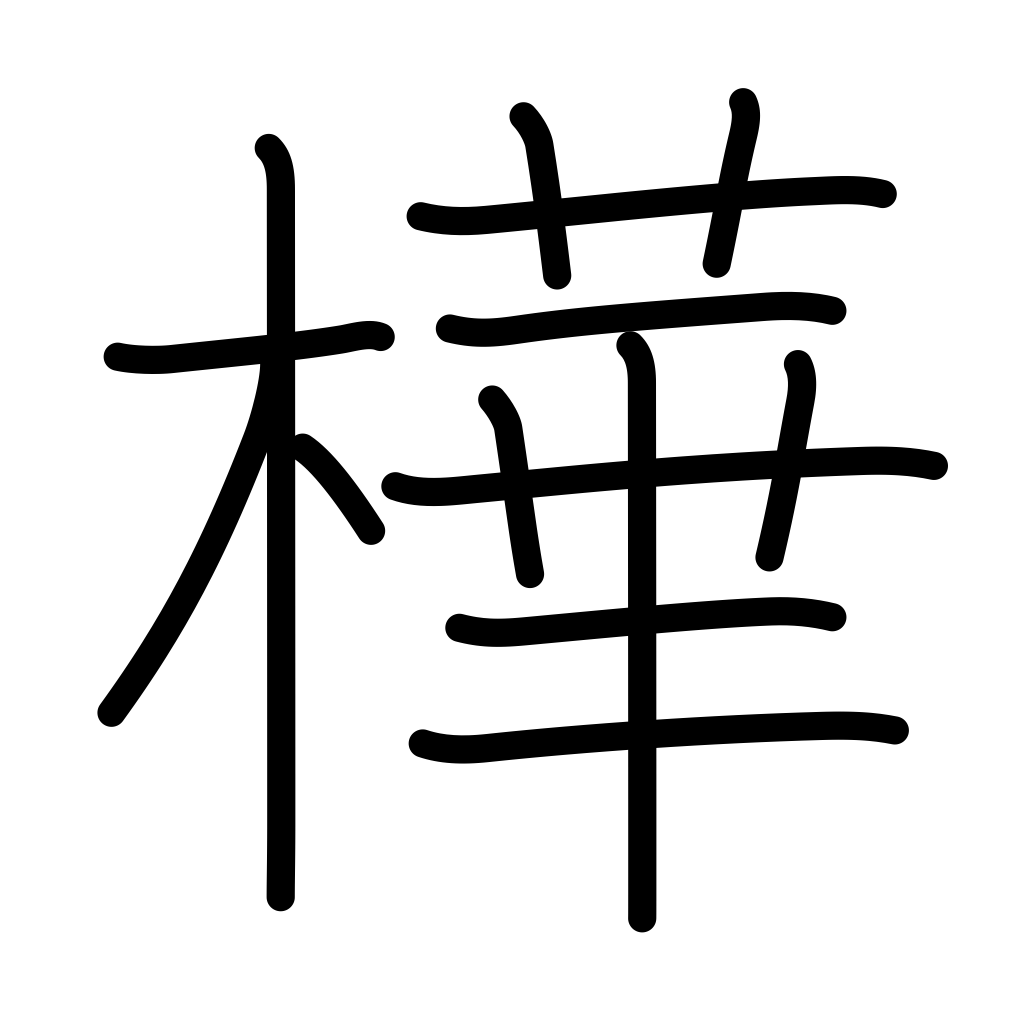
Meaning: birch, dark red